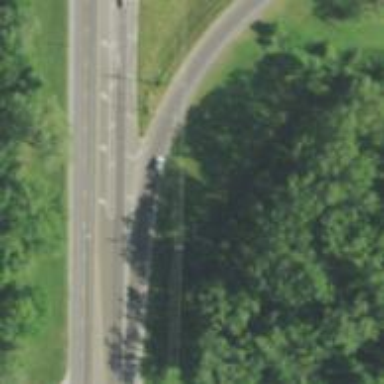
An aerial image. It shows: Trunk link highway.